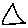
Label: triangle